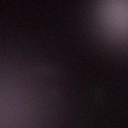
Screen state: off